Interaction volume radius: 5 \u00c5
Interaction volume height: 50 \u00c5
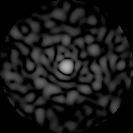
Disorder parameter: 0.8199